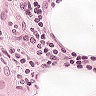
Metastatic tissue present: yes